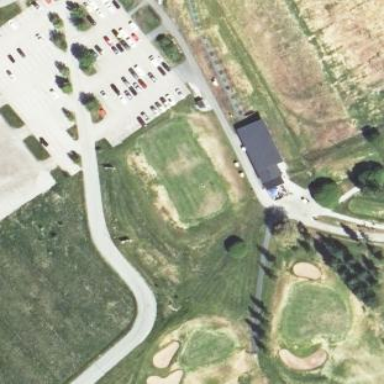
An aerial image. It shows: Golf green.